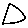
Label: triangle